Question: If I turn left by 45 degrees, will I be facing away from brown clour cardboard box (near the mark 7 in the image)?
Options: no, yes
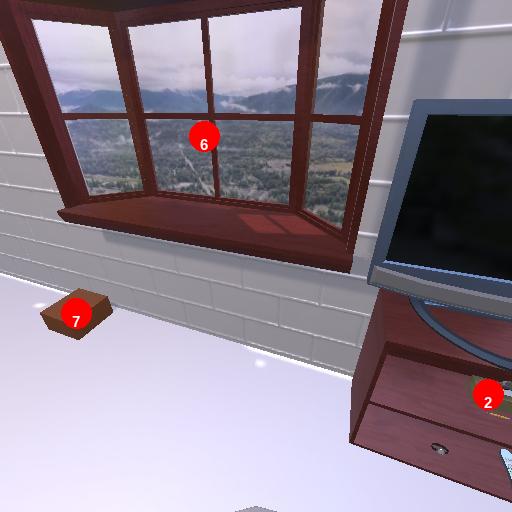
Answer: no